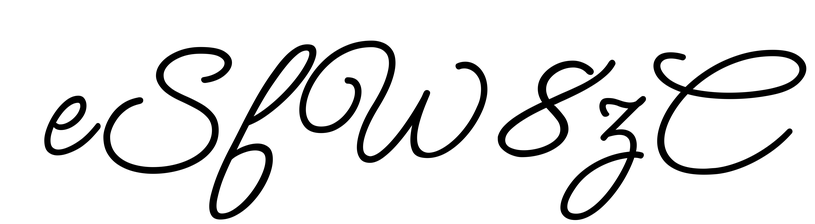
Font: MeowScript-Regular